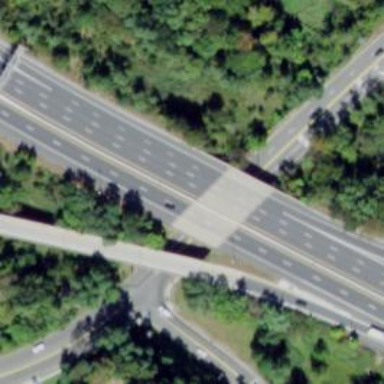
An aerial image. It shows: Motorway bridge spanning urban freeway/expressway.